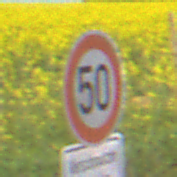
Verkehrszeichen: Geschwindigkeit50
Zusatzzeichen unten: HinweiseAufGefahrenDurchVerbaleAngabe4
Umgebung: Outdoor, RoadRail
Tageszeit: MorningAfternoon
Wetter: Clear
Licht: Natural
Jahreszeit: NotSpecified
Kontrast: HighContrast